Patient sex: M
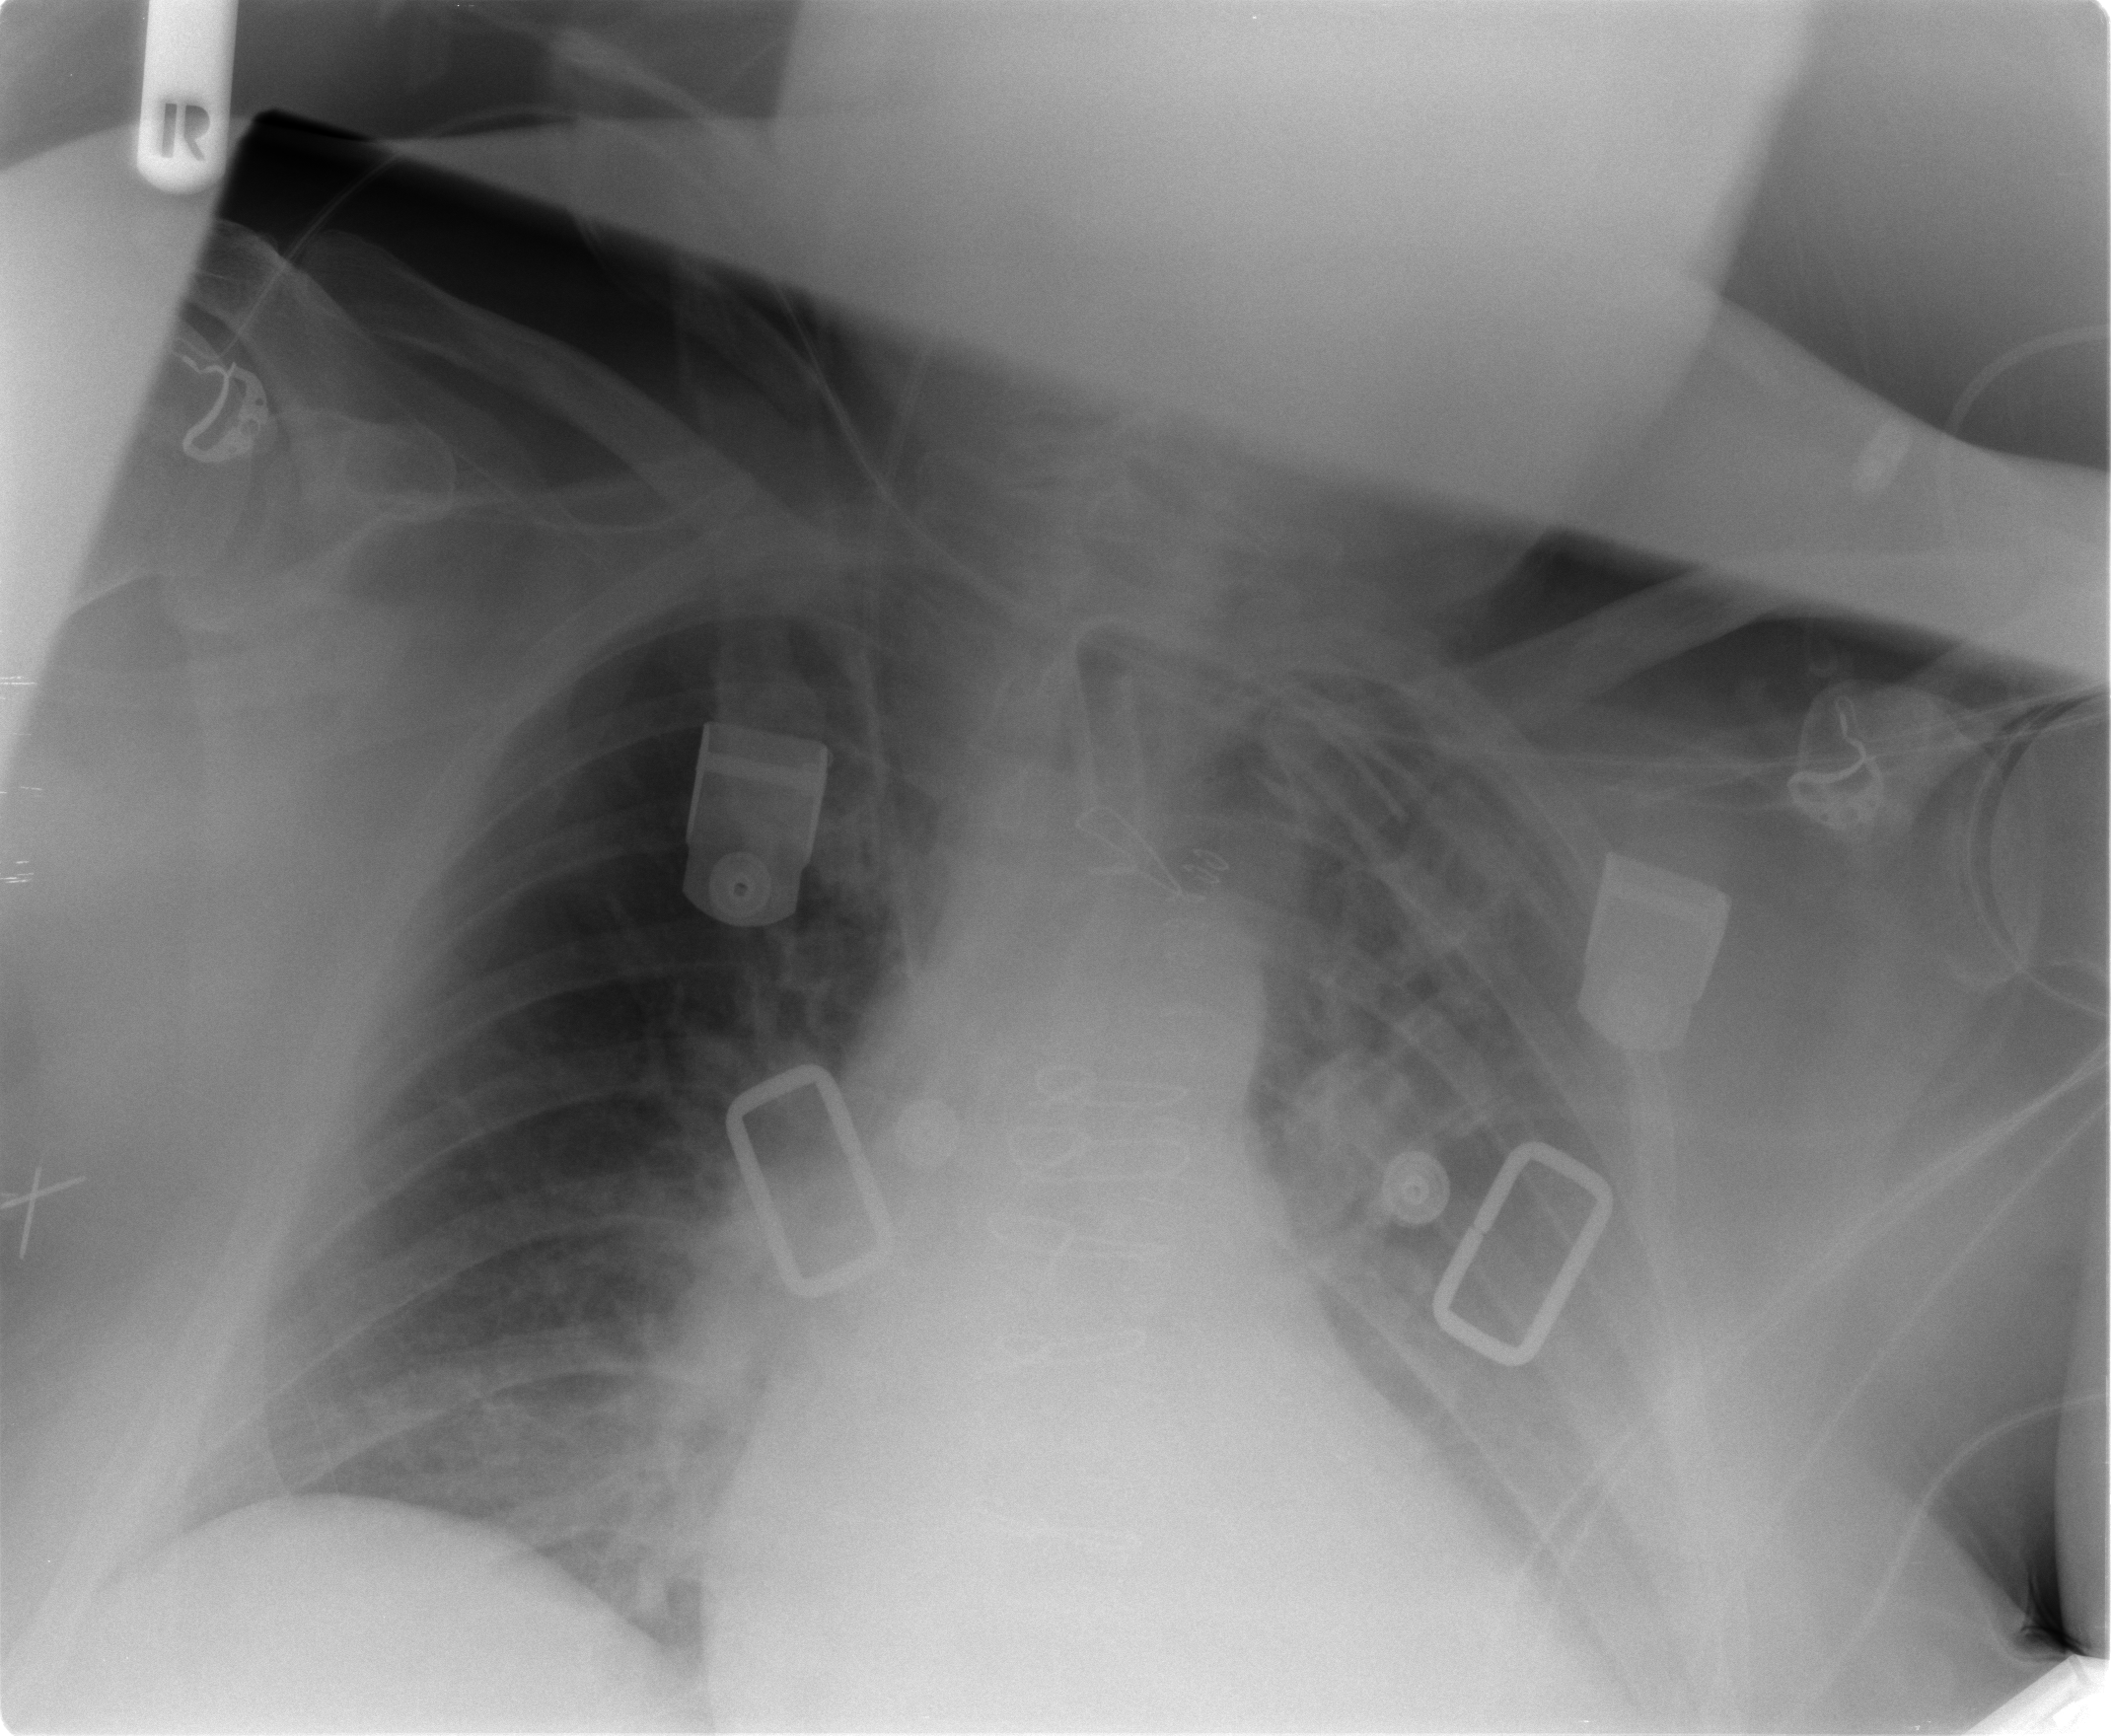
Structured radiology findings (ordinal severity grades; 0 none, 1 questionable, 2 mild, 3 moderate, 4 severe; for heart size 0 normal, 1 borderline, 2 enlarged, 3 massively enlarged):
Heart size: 0
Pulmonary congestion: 2
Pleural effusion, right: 0
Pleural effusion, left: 2
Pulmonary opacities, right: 1
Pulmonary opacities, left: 2
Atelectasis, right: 0
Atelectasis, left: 2